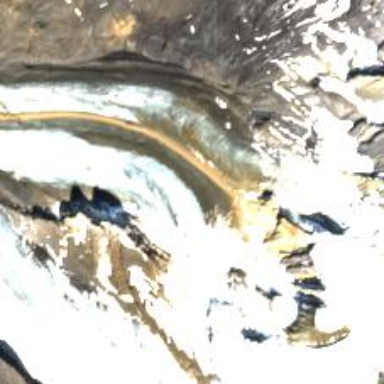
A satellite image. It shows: Stunning view of glacier.